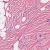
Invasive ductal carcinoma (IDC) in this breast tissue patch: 1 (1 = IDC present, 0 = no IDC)